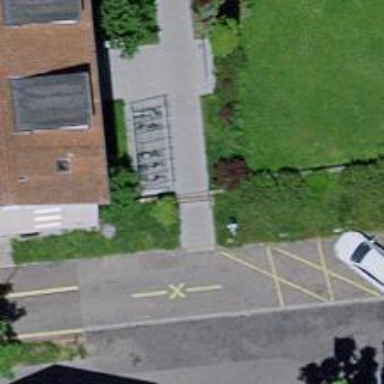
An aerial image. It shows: Footway made of paving stones.